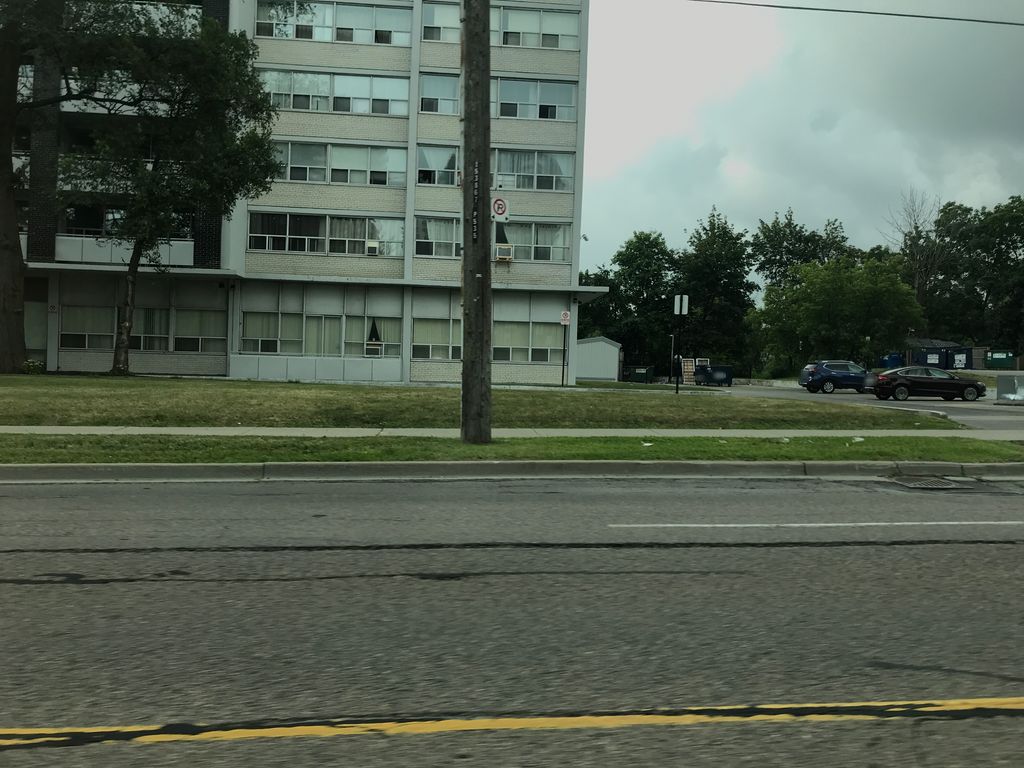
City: toronto